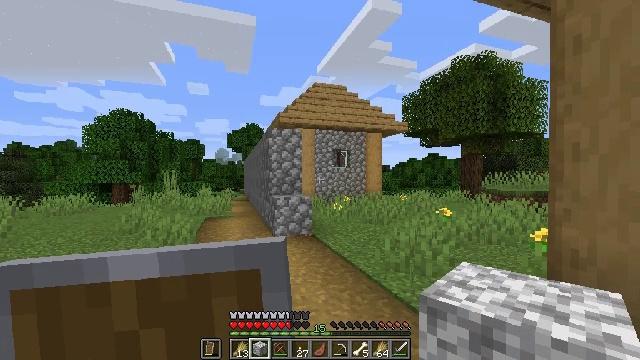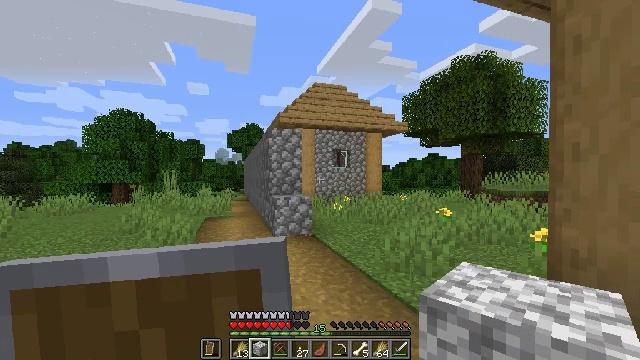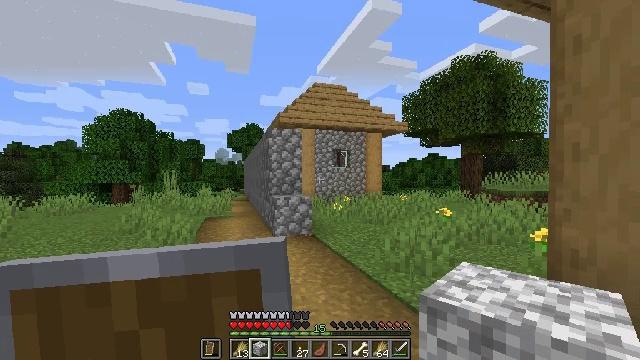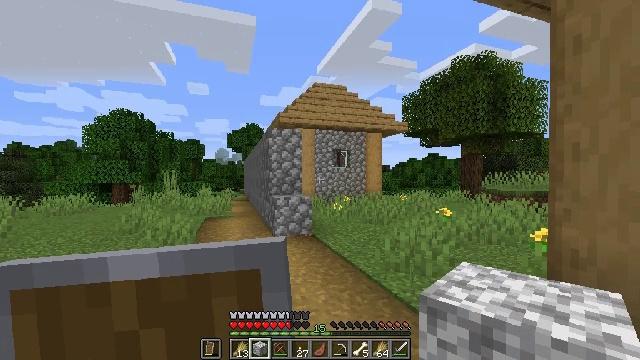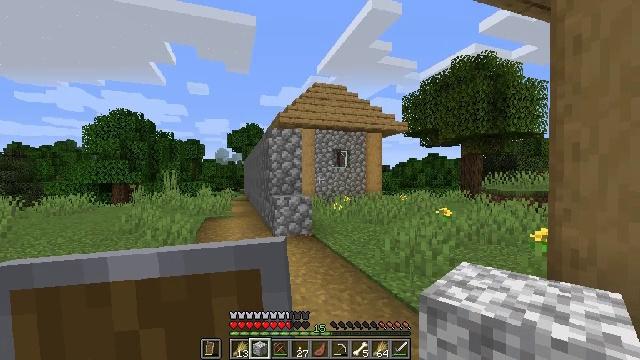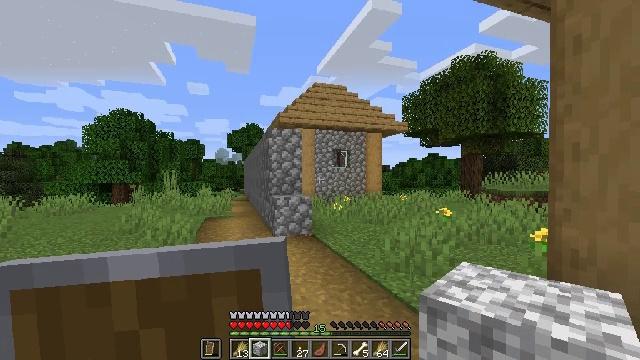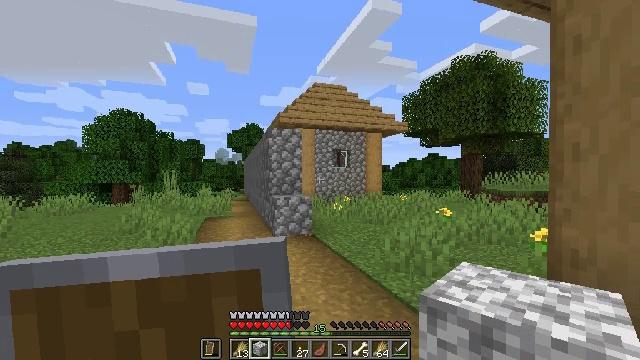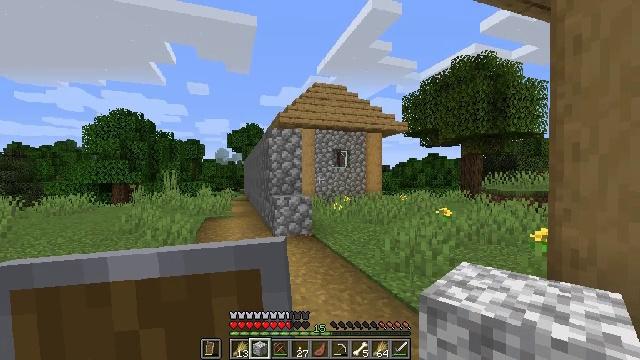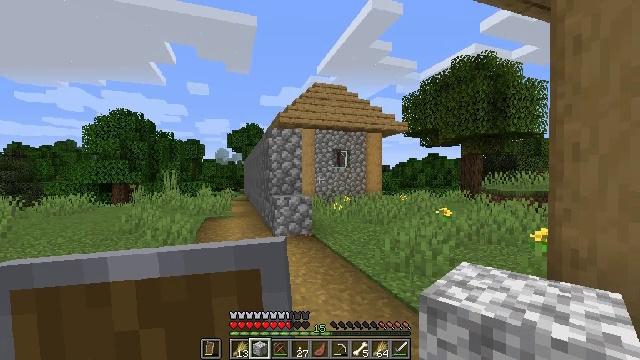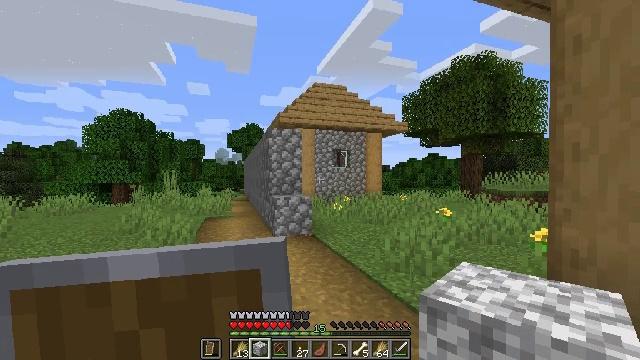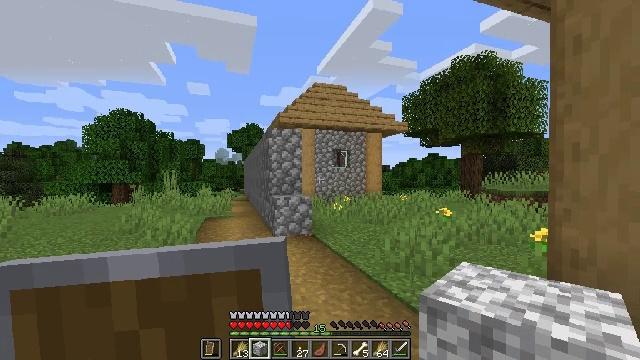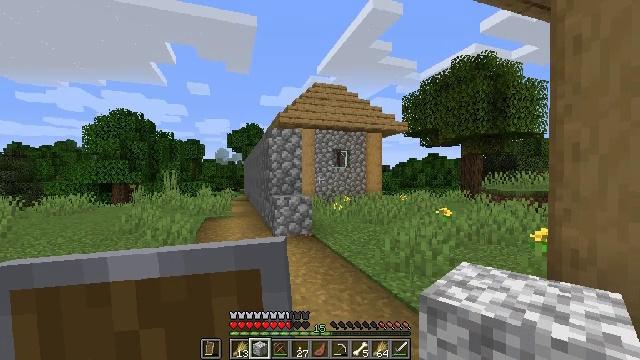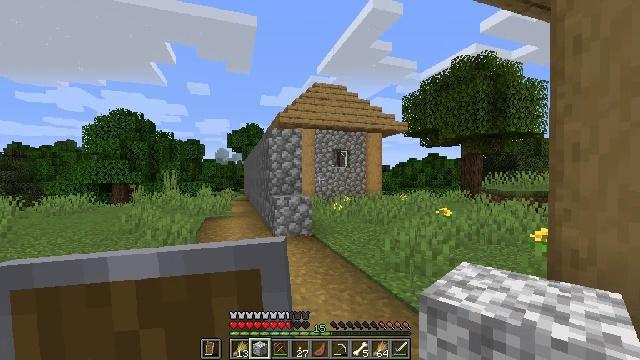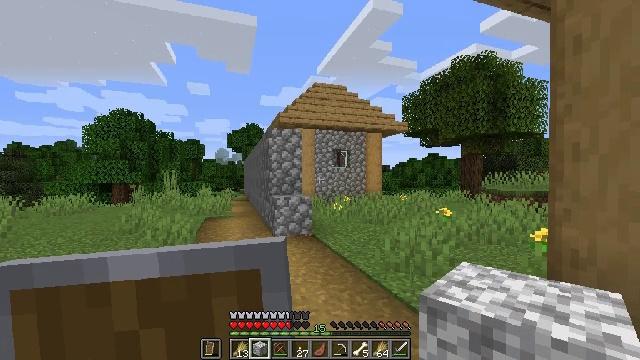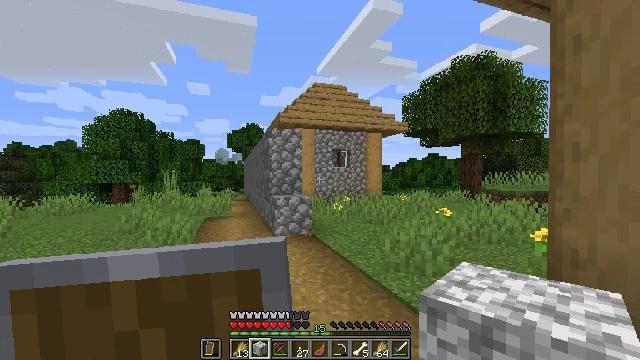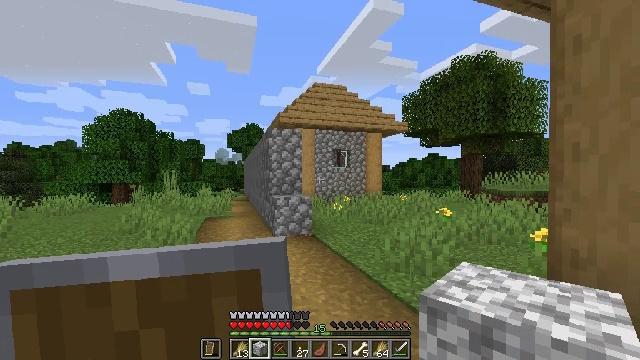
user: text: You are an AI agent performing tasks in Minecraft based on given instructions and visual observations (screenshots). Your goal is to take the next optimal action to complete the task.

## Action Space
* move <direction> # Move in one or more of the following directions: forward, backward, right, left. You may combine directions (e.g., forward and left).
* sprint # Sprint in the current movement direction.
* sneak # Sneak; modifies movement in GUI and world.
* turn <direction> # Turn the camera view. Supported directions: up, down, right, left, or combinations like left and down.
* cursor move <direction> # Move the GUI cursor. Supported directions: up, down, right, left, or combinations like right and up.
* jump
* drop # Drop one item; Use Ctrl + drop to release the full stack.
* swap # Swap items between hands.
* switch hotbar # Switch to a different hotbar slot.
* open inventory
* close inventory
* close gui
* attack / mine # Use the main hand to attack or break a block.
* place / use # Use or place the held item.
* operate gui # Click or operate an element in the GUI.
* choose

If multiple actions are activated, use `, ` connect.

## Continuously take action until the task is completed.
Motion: motion action
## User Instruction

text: Mine the bell from its post.
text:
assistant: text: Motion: no_op
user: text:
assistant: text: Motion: no_op
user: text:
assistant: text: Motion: no_op
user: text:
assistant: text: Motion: no_op
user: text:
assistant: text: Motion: no_op
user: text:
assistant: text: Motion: no_op
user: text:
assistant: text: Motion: no_op
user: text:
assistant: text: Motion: no_op
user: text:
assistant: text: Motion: no_op
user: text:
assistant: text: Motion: no_op
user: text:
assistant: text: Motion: no_op
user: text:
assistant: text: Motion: no_op
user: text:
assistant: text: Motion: no_op
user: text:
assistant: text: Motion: no_op
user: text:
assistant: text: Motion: no_op
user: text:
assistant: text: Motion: no_op
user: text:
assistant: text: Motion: no_op
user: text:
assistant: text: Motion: no_op
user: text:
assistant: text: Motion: no_op
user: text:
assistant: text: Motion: no_op
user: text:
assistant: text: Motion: no_op
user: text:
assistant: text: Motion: no_op
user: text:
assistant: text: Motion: no_op
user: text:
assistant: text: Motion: no_op
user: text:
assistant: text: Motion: no_op
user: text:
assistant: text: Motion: no_op
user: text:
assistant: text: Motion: no_op
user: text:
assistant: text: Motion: no_op
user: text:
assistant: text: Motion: no_op
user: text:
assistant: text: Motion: no_op